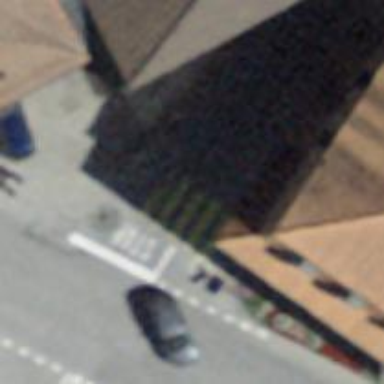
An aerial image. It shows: Marked crossing with traffic-calming table.